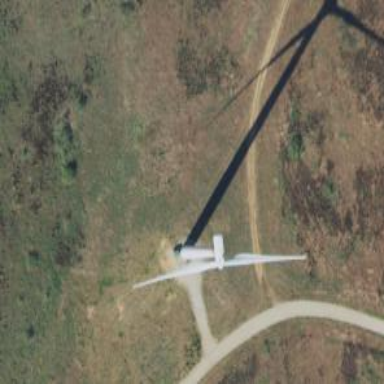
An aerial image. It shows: Wind generator using horizontal axis wind turbines.